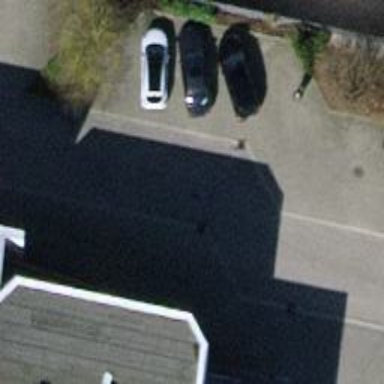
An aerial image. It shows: Road serving as parking aisle.